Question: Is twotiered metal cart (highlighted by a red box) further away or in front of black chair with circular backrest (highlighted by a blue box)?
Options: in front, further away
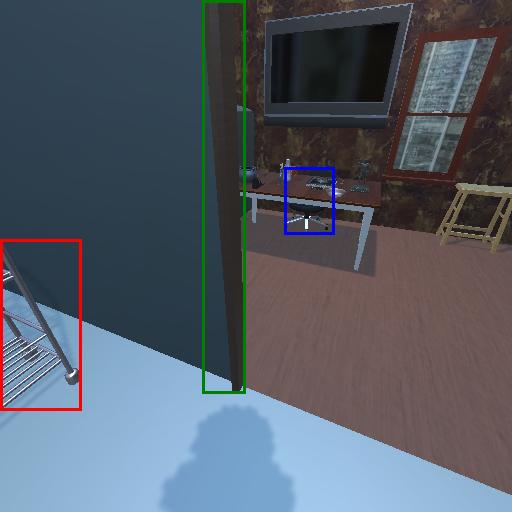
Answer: in front